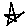
Label: star